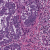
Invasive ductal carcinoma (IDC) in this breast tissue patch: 1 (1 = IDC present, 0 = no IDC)